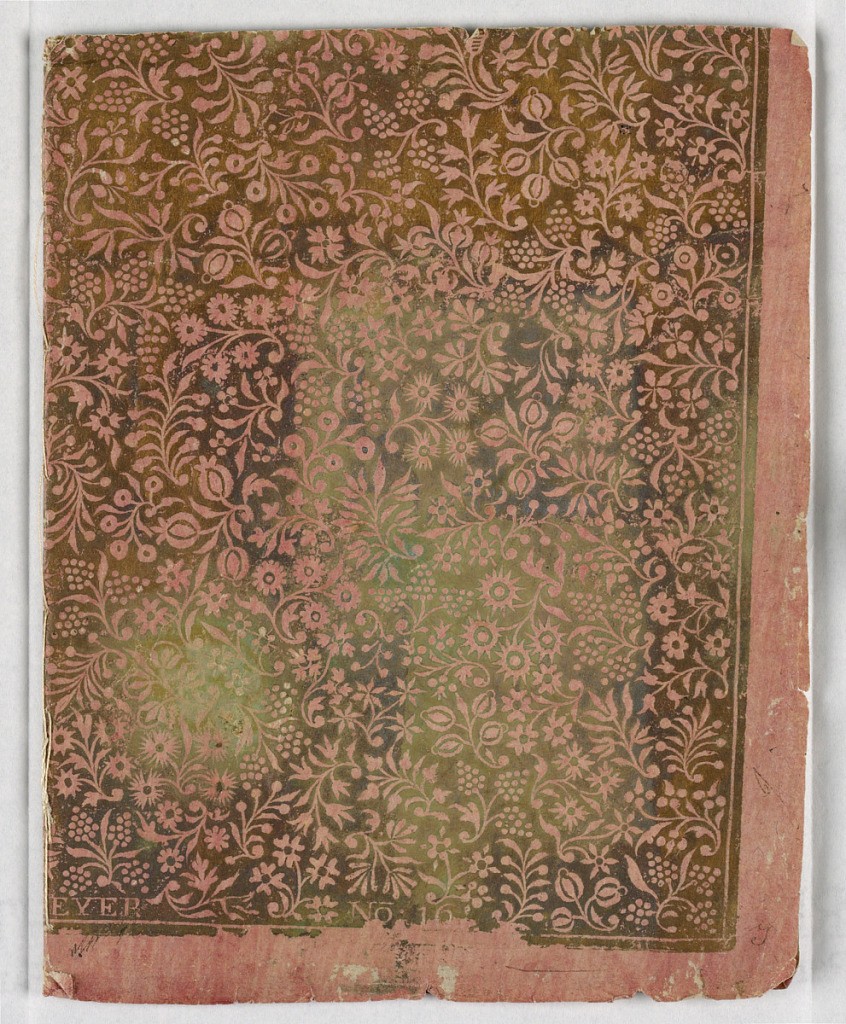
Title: Copy Book: Manuscript Bound in Gilt Paper
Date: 1775–1800
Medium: Gilt embossed book paper, paper
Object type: bookpap
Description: Four leaves of a fragment of a copy book, bound in rose and gilt embossed book paper, with "tight" floral design. Fragment only of a larger sheet.